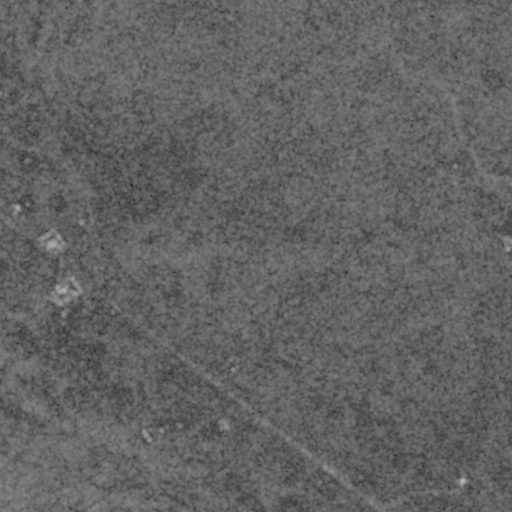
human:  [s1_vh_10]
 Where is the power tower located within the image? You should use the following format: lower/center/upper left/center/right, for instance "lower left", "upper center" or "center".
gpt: The power tower is located in the lower left of the image.
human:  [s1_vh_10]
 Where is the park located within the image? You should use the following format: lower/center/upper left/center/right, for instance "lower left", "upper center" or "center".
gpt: There is no park in the image.

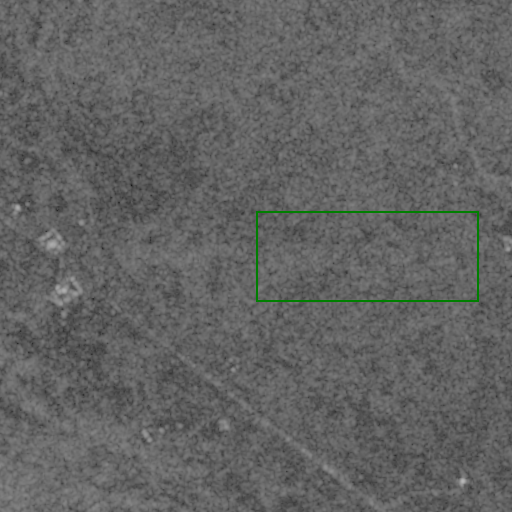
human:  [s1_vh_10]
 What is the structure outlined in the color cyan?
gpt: There is no cyan outline.
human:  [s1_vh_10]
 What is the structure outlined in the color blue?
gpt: There is no structure outlined in blue.